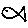
Label: fish